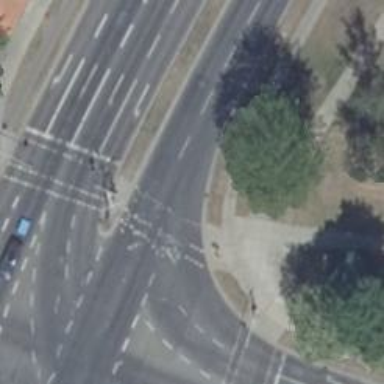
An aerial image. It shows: Traffic signal crossing.